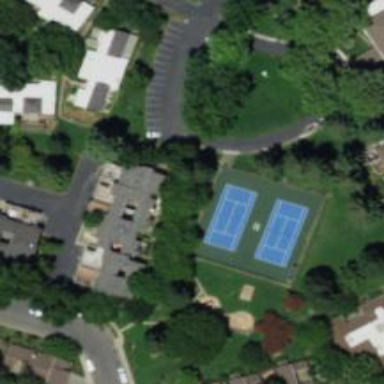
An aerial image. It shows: Tennis court on pitch.